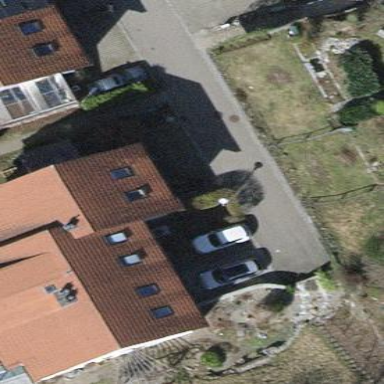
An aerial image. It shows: Terrace building.